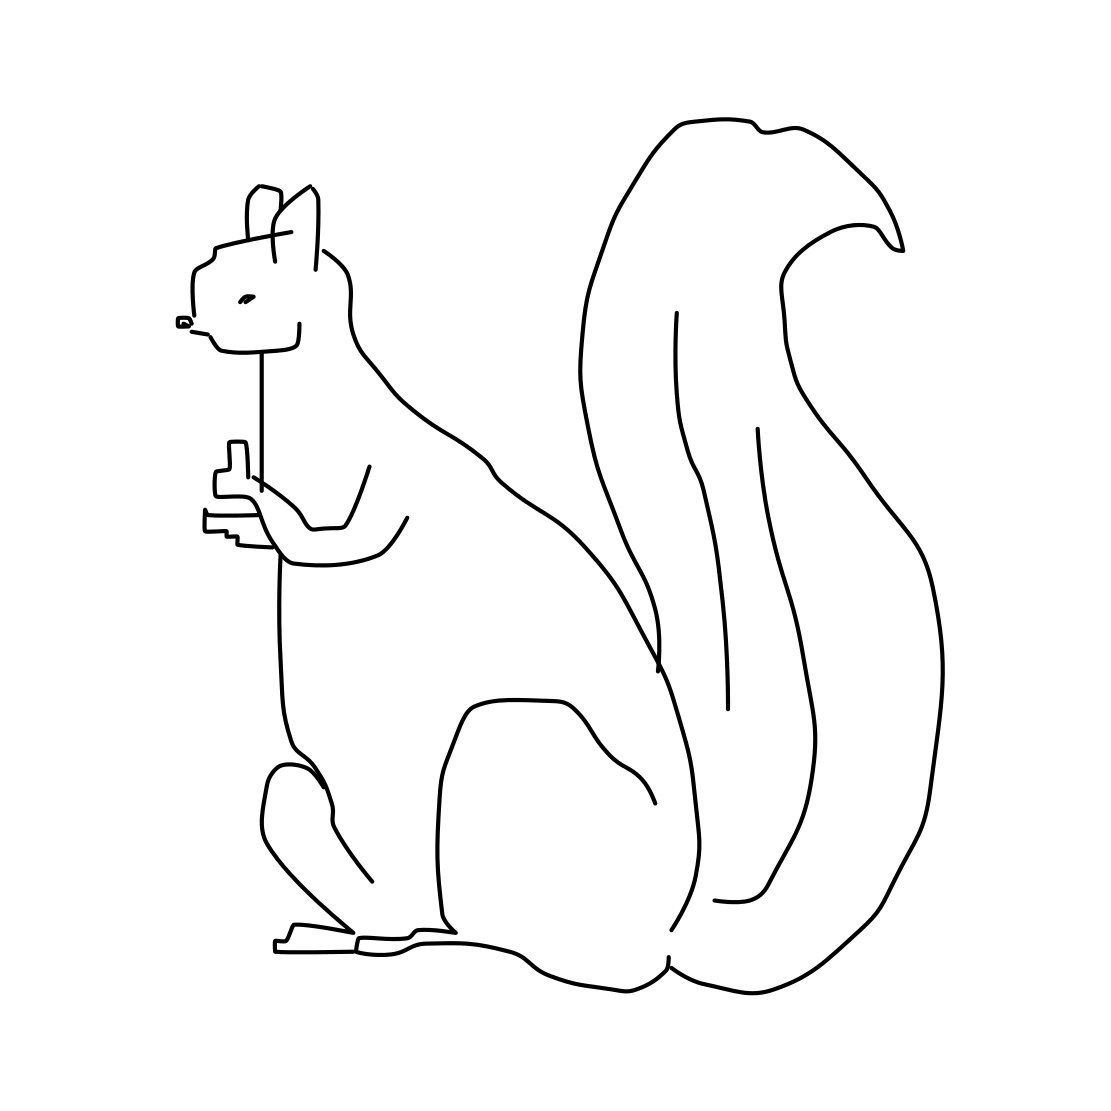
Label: squirrel